Question: When I set DEBUG=TRUE on my local server - everything is ok.
But I want run my application on production server, so I pushed my code up to the server. Then on the server I run to copy all the static files into STATIC_ROOT, and I got this errors:

What is wrong?
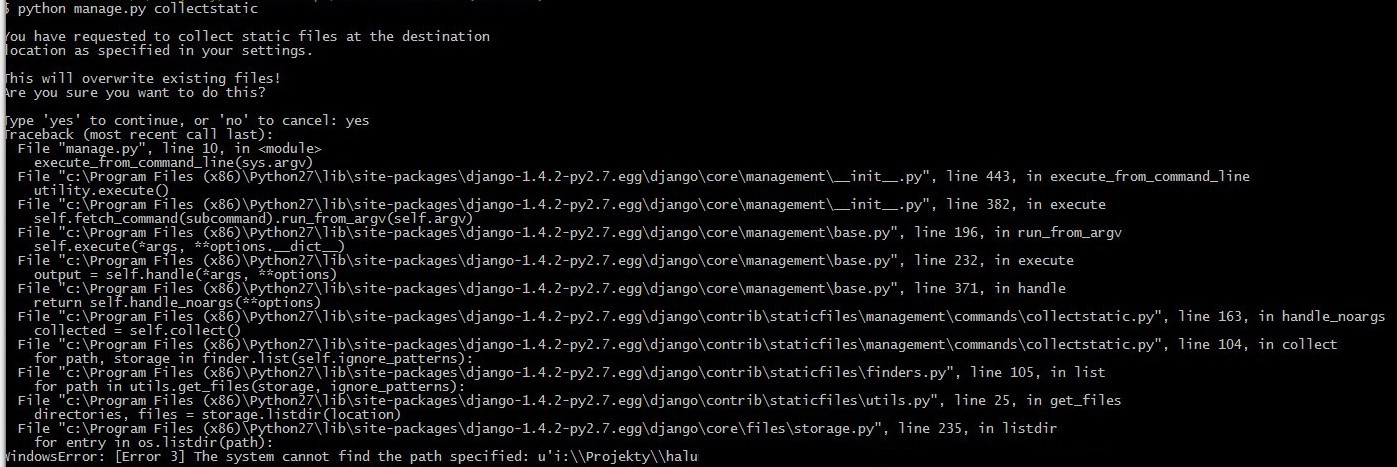
Answer: Looks like you've either specified your path incorrectly for a Windows machine (I think you have to use forward slashes and not backslashes, as if it were a UNIX path? I do not use Python on Windows so I am not certain) or else the path you specified simply does not exist.